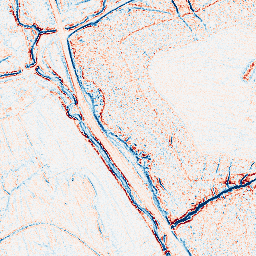
Category: edge_preserving
Decomposition family: anisotropic_diffusion
Decomposition parameters: iterations: 10
kappa: 50
gamma: 0.05
Upsampling method: edge_directed
Upsampling parameters: scale: 2
Upsampling scale: 2